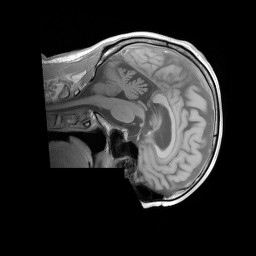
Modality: T1w
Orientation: sagittal
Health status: ill
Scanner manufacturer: siemens
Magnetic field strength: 3 T
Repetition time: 0.4 s
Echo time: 0.00272 s